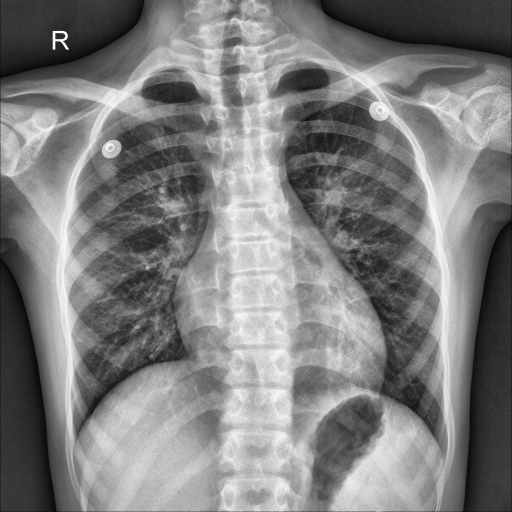
Finding: NORMAL